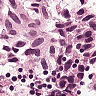
Metastatic tissue present: yes